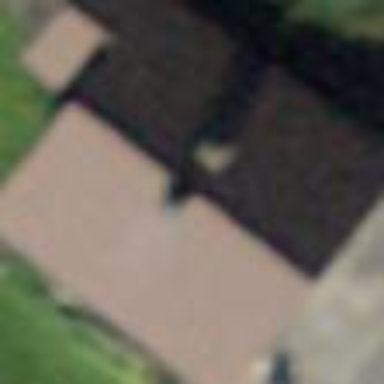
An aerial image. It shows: Detached building.